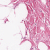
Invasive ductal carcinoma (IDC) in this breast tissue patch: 0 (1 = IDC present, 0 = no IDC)